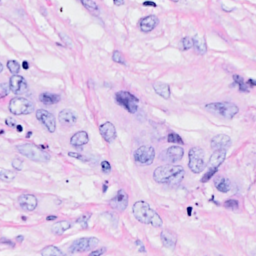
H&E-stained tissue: Breast